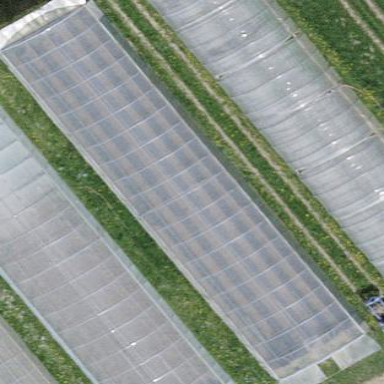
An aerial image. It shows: Area dedicated to greenhouse horticulture.